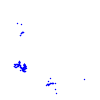
Particle: pion